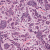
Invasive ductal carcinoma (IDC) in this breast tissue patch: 1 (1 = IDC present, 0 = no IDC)